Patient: sex M, age 34
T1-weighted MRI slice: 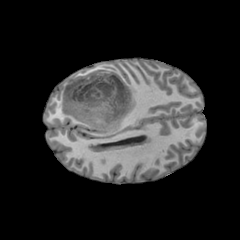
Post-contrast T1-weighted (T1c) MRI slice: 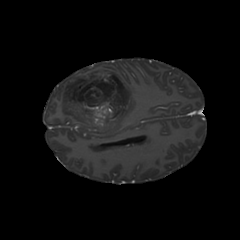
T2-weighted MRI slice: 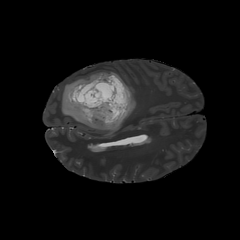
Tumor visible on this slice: yes
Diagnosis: Astrocytoma, IDH-mutant
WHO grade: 4